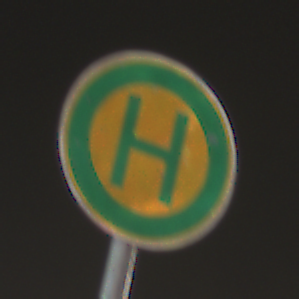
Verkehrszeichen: Haltestelle
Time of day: Night
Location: Outdoor (Urban)
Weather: PartlyCloudy
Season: NotSpecified
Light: Artificial